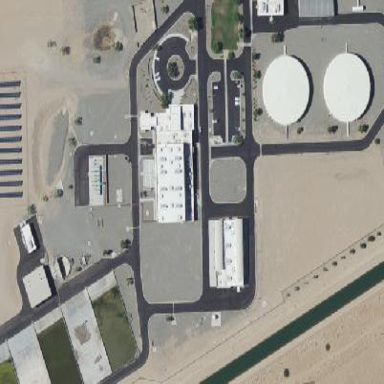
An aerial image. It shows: Man-made water works facility.